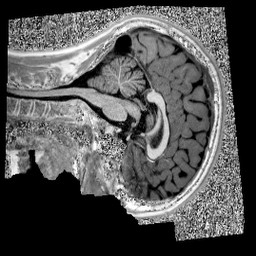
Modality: UNIT1
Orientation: sagittal
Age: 10
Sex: male
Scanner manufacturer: siemens
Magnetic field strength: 3 T
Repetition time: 4 s
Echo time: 0.00303 s